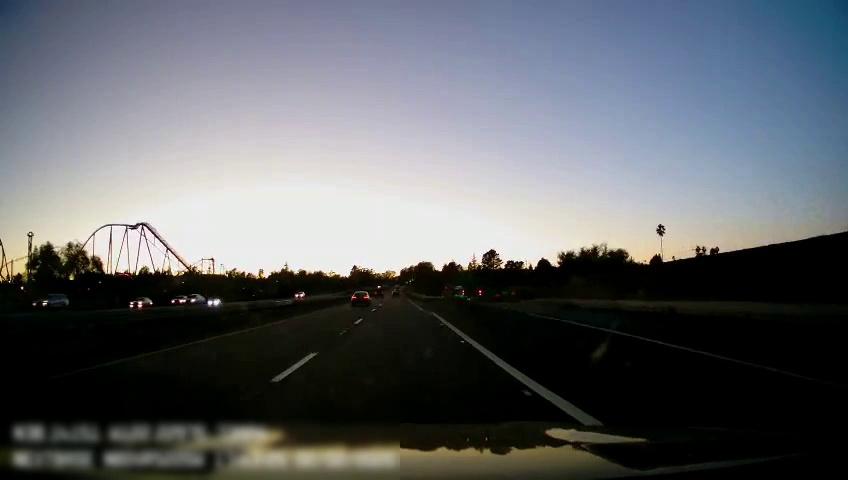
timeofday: Dusk/Dawn/Twilight
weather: Sunny
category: Drivable Space
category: Vehicles | Car
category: Vehicles | SUV
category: Vehicles | SUV
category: Vehicles | Car
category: Vehicles | Car
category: Vehicles | SUV
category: Vehicles | SUV
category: Lanes | Alternate Lane
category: Lanes | Current Lane
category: Lanes | Alternate Lane
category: Lanes | Alternate Lane